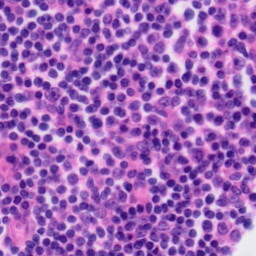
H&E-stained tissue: Tonsil